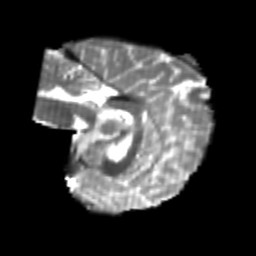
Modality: T2w
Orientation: sagittal
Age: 23
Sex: female
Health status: healthy
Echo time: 0.074 s